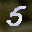
Label: 5